Chest X-ray. View position: PA
Patient age: 47
Patient sex: M
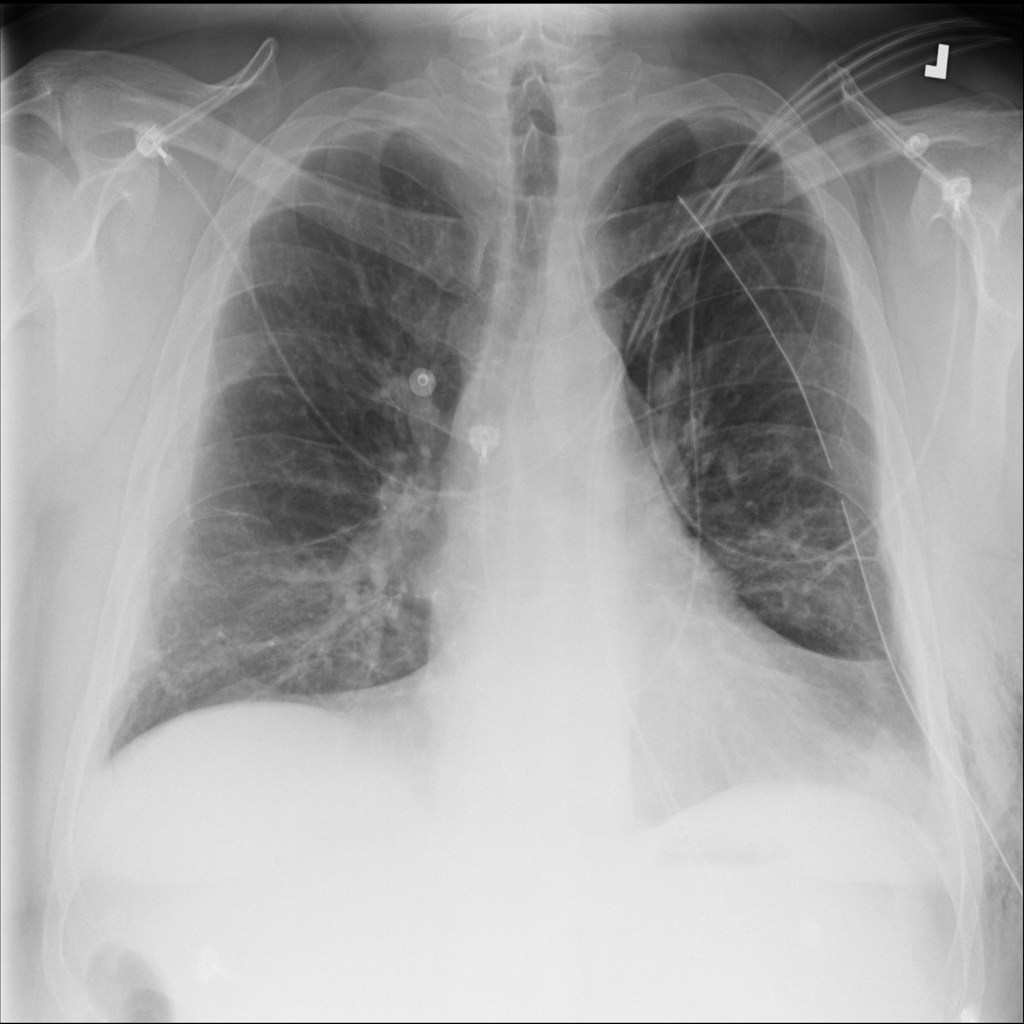
Finding: Pneumothorax